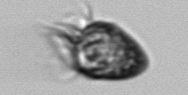
Label: Ciliophora